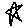
Label: star